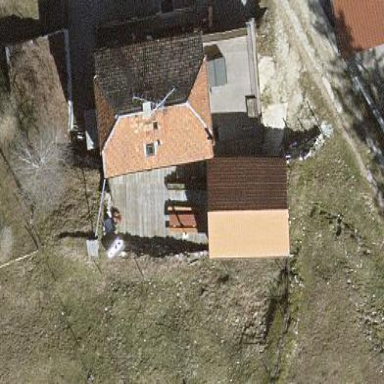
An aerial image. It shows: Half-hipped roof building.